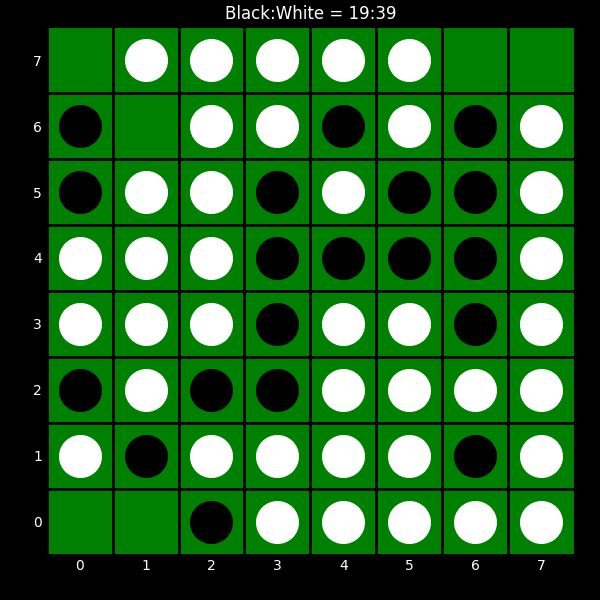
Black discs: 19
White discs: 39